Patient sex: F
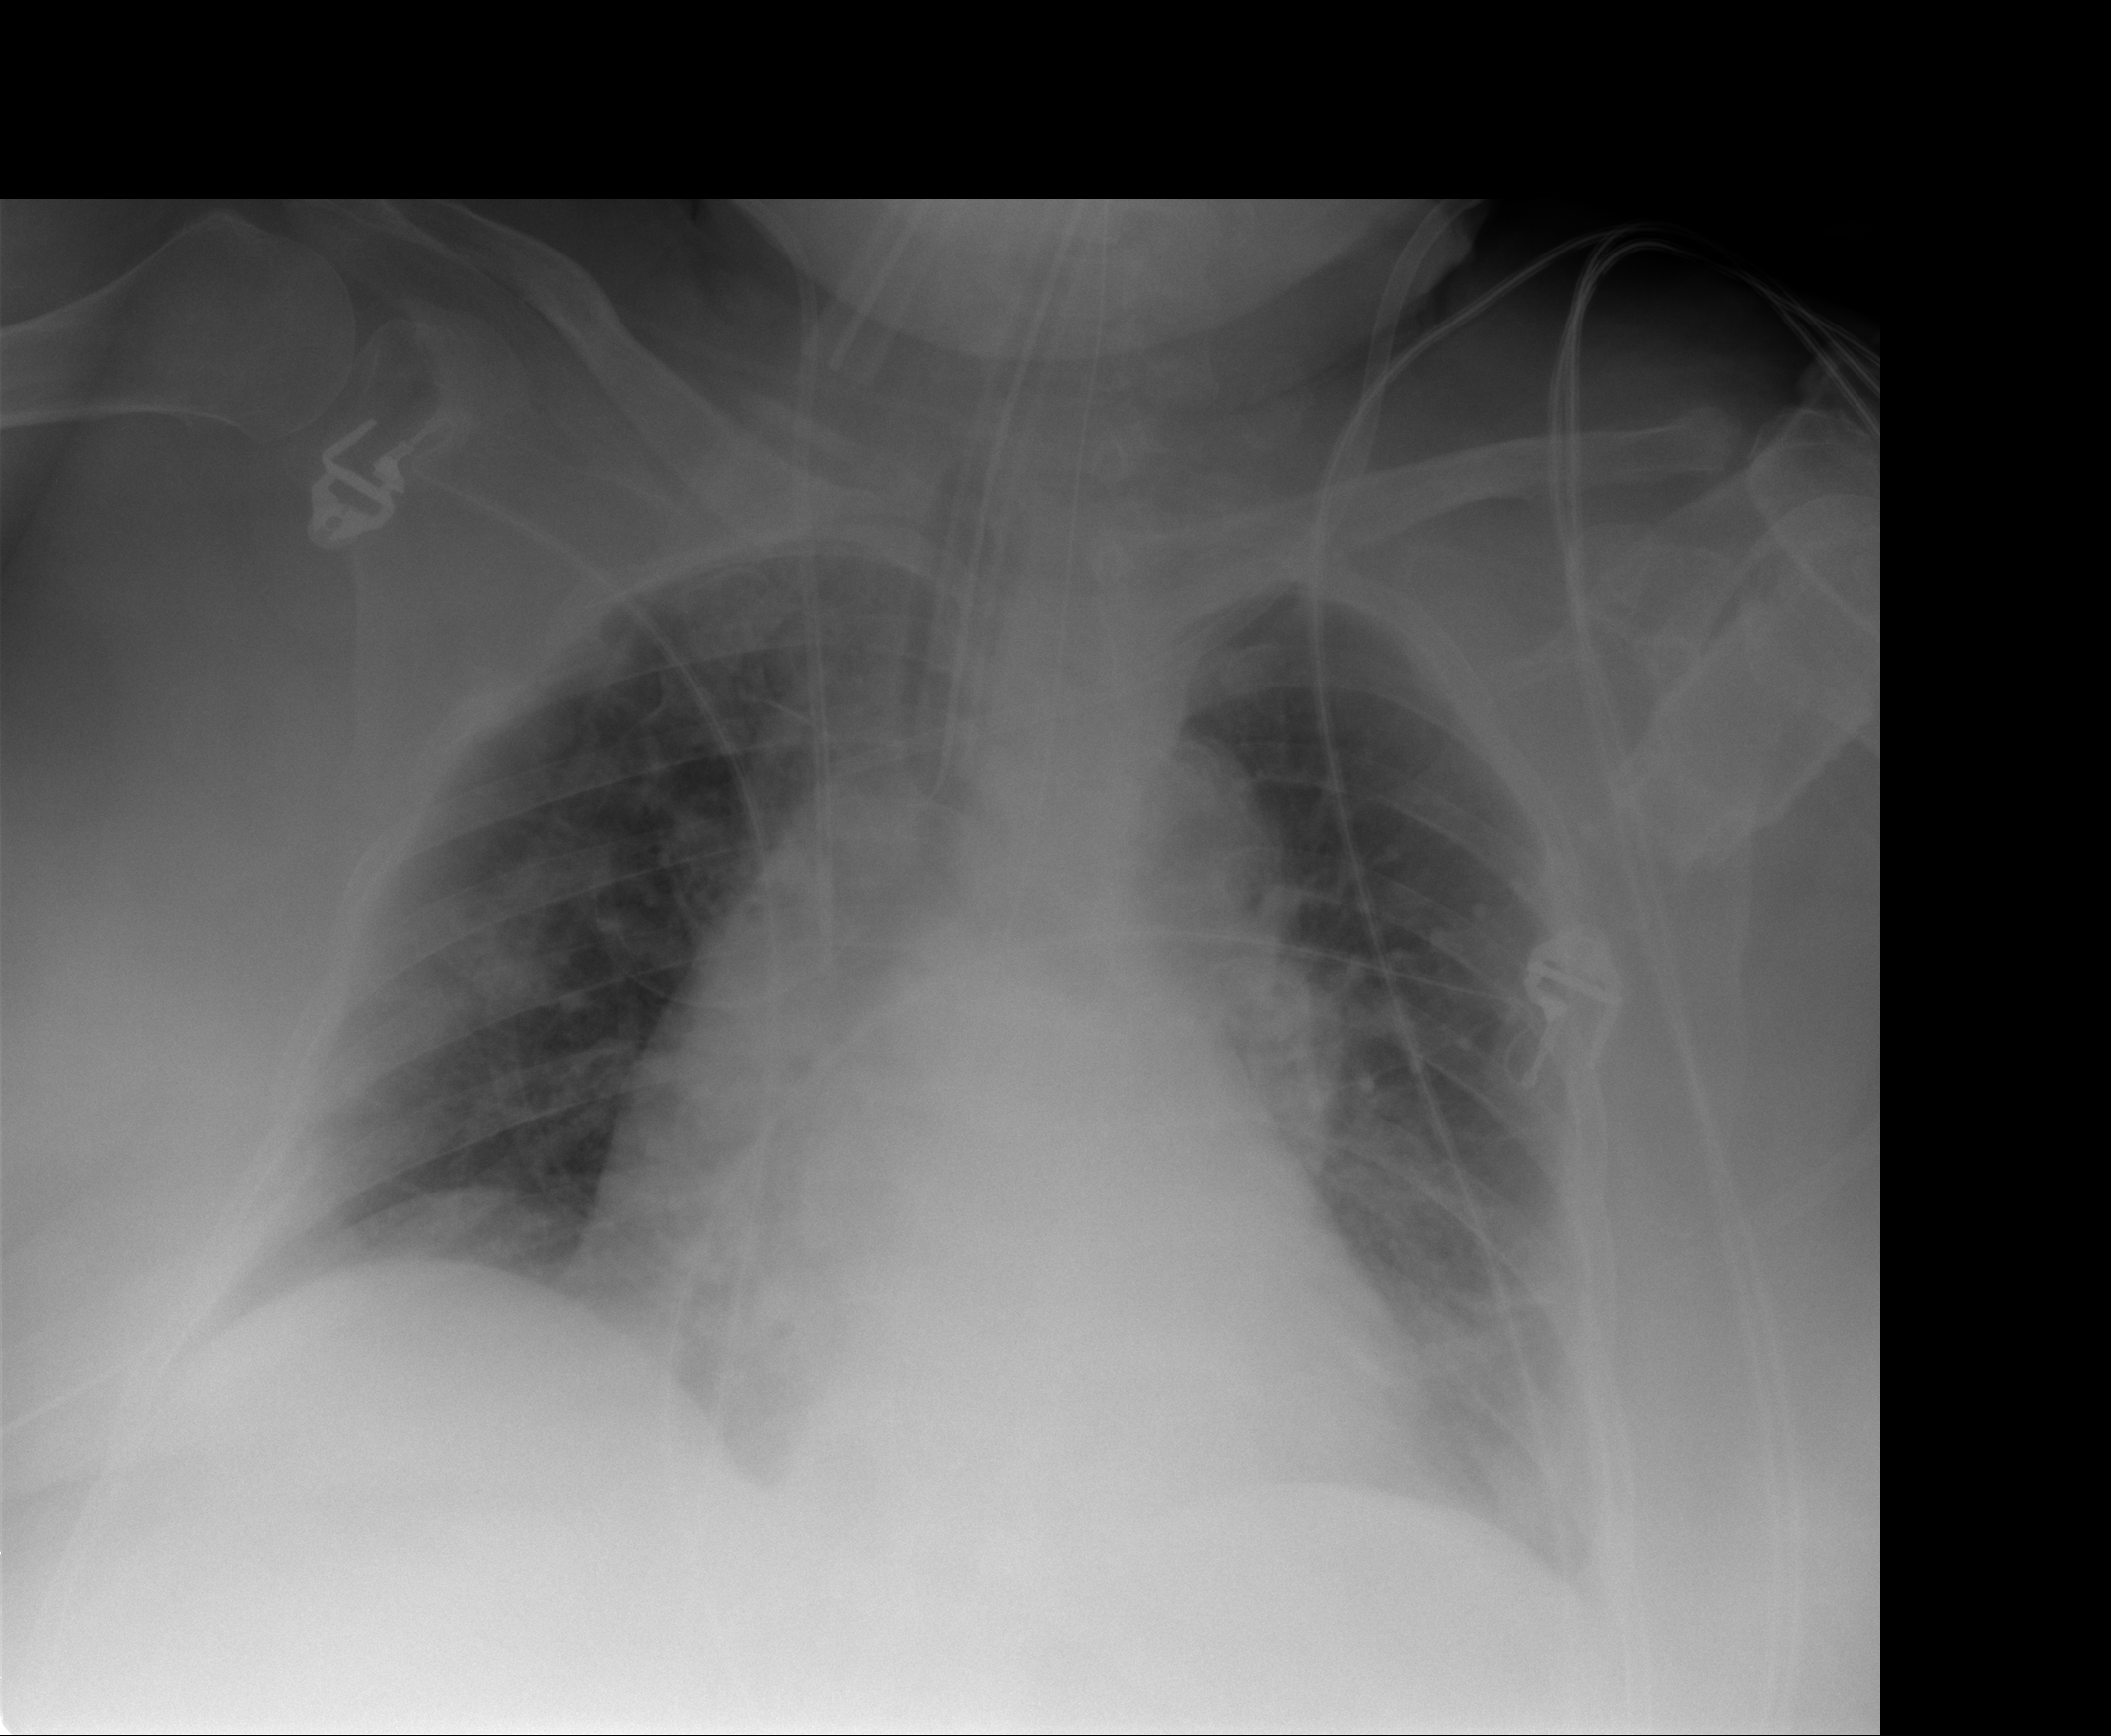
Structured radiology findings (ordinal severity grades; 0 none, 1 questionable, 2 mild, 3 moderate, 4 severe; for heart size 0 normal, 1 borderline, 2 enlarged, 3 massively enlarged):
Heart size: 2
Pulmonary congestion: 1
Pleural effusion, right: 0
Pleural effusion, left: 1
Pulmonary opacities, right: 0
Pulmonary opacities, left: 0
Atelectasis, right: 2
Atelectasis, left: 2